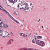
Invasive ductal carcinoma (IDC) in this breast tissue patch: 1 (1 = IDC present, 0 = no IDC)